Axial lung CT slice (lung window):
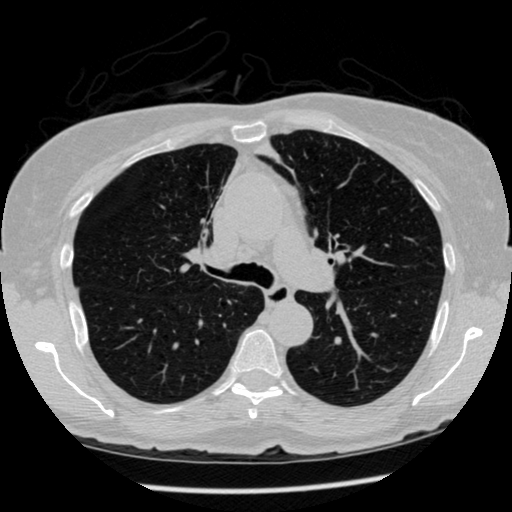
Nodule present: no